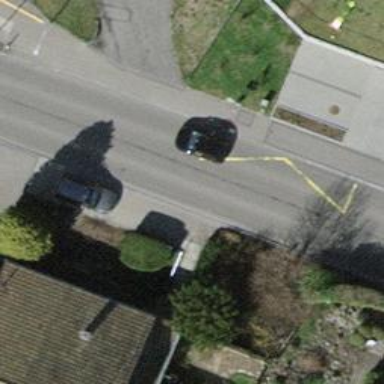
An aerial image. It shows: Bus stop with designated public transport stop position.